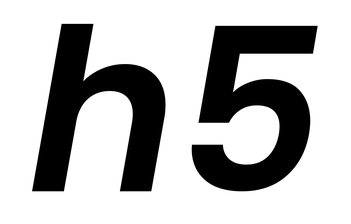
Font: Poppins-SemiBoldItalic